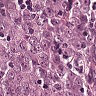
Metastatic tissue present: yes